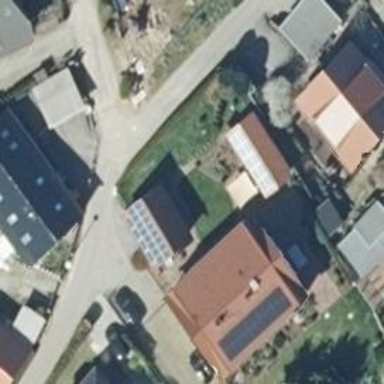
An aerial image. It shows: Solar photovoltaic panel generator producing electricity in small installation.